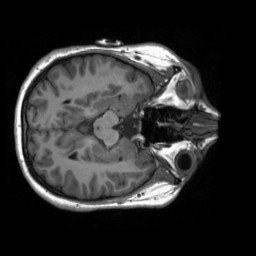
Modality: T1w
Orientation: axial
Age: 19
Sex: female
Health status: ill
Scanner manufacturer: siemens
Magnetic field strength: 3 T
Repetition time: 2.3 s
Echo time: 0.00201 s